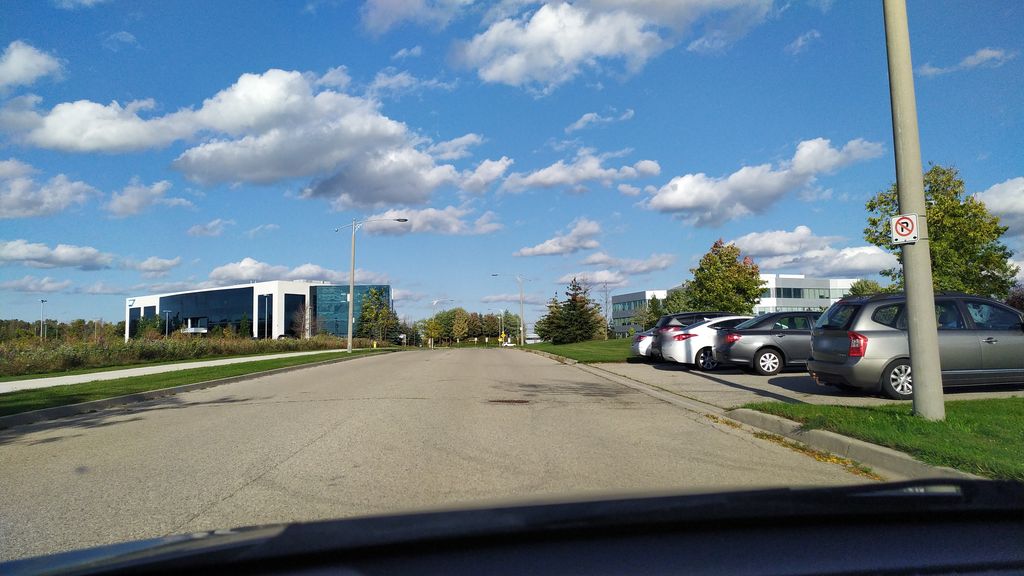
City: kitchener-waterloo